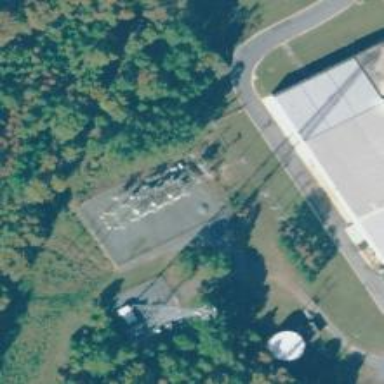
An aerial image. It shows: Industrial substation surrounded by fence.